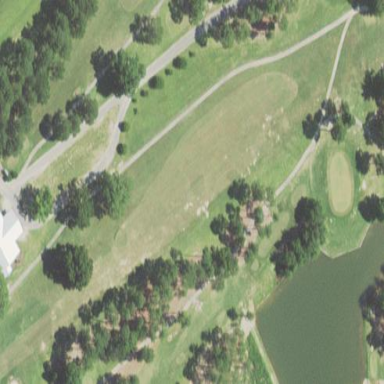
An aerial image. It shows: Golf fairway surrounded by grass.